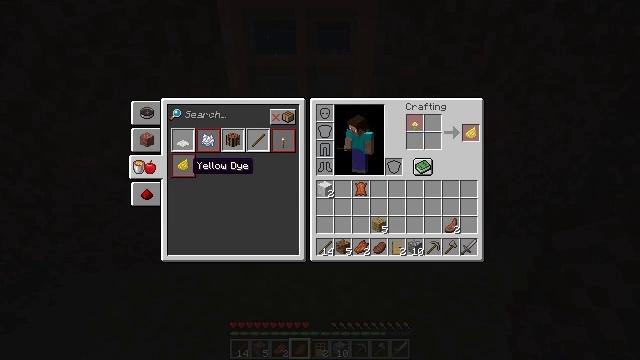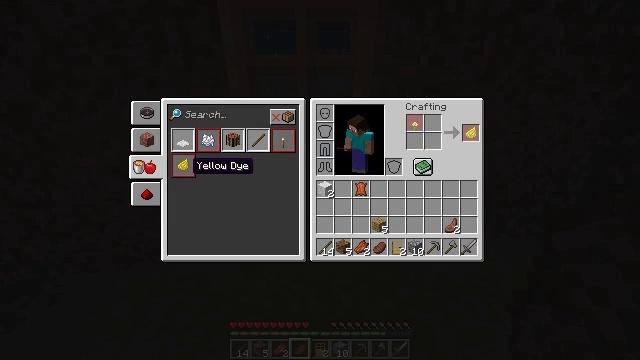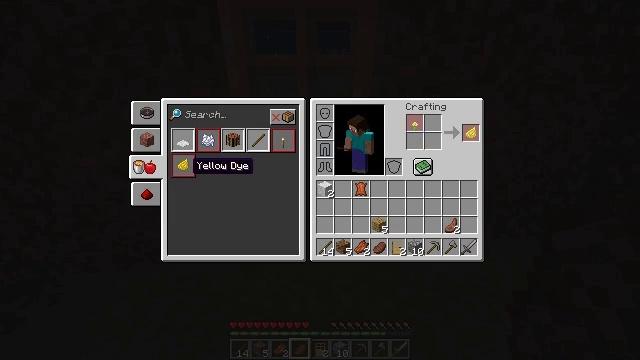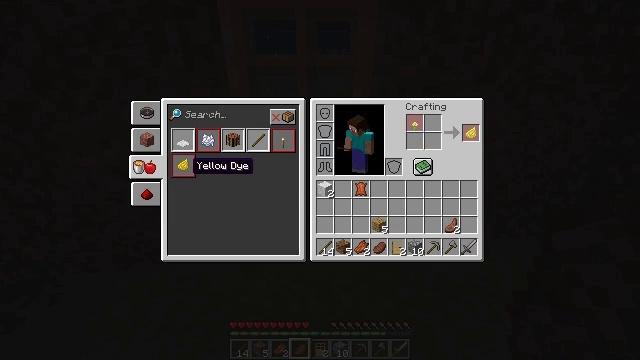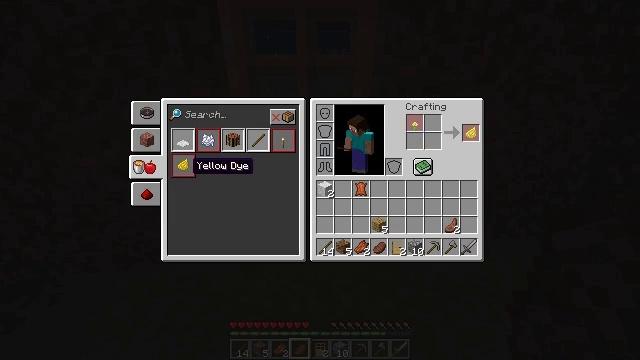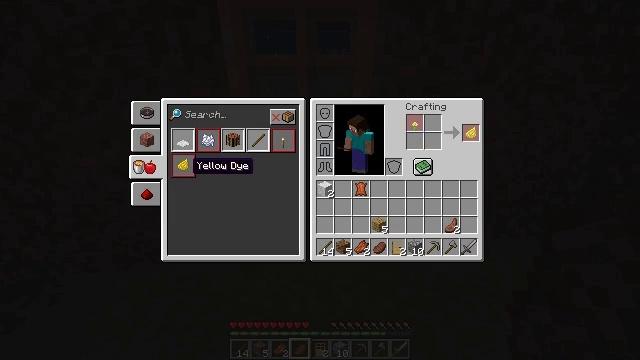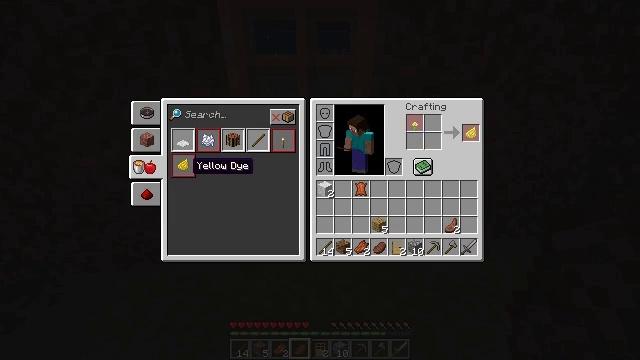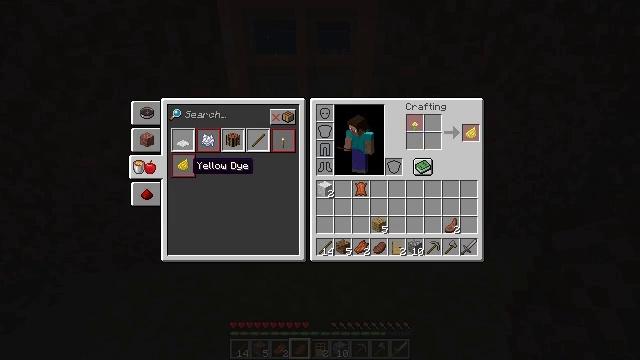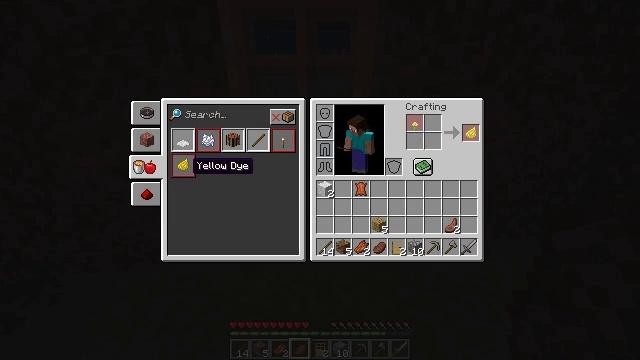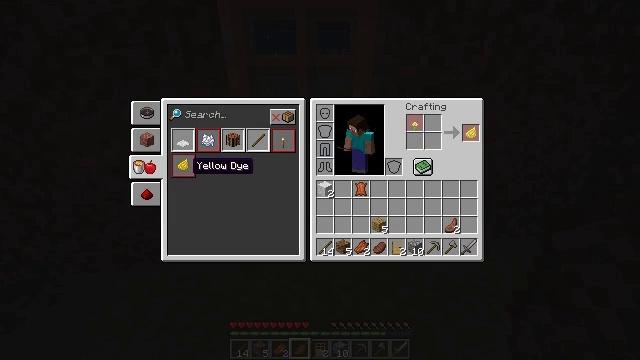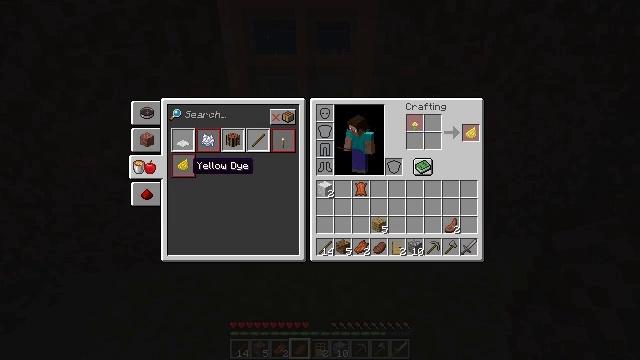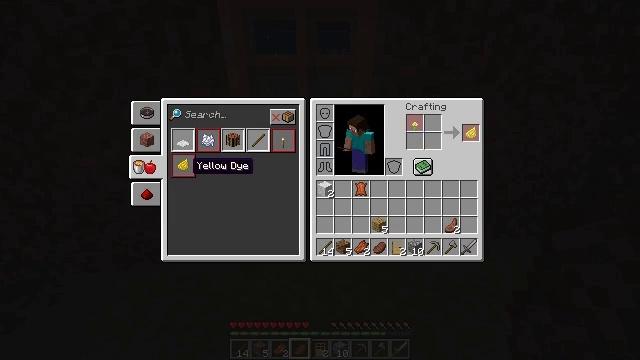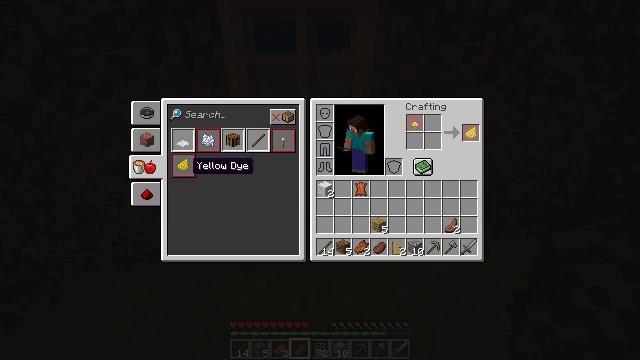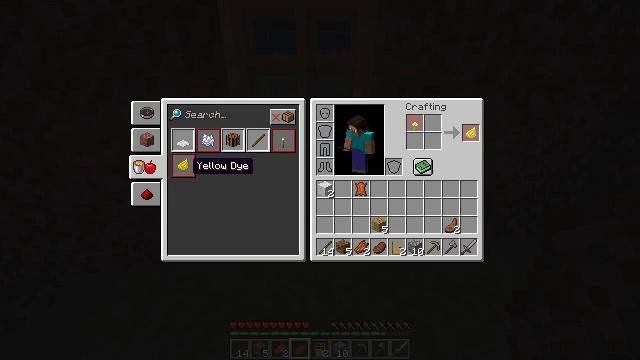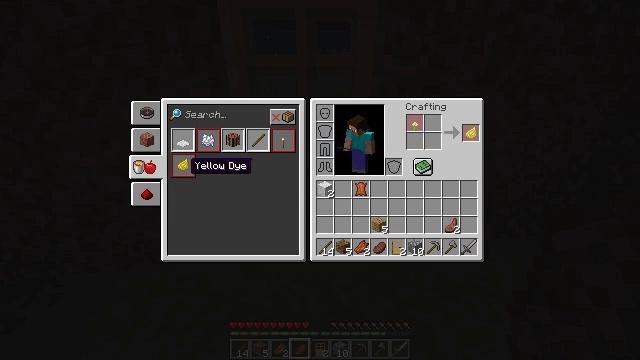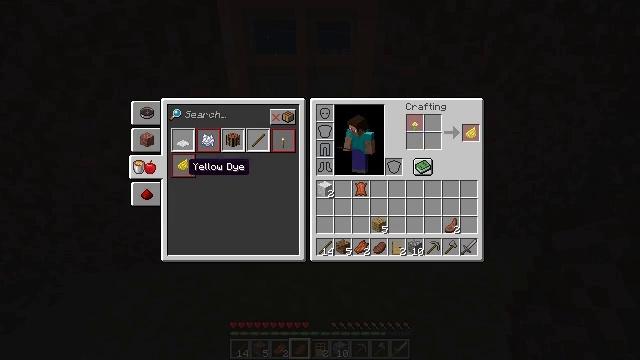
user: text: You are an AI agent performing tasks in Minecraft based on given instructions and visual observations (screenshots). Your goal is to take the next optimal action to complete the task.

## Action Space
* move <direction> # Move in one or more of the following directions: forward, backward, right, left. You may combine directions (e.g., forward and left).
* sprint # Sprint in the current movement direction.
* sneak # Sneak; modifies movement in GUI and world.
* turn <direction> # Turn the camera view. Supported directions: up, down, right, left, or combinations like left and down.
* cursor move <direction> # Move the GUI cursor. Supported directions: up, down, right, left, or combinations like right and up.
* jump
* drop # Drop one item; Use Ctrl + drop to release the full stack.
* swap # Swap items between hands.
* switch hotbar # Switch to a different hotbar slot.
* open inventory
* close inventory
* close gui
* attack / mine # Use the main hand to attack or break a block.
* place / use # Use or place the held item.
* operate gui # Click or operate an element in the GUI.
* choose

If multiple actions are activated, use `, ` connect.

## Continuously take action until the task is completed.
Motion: motion action
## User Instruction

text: Obtain a stone hoe through the crafting process.
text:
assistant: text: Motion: no_op
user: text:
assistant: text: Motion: no_op
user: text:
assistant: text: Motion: no_op
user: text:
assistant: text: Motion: no_op
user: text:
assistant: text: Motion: no_op
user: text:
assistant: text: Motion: no_op
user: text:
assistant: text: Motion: no_op
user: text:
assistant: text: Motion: no_op
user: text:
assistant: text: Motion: no_op
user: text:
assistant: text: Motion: no_op
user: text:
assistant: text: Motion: no_op
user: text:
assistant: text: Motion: no_op
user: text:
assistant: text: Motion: no_op
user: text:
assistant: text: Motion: no_op
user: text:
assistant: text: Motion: no_op
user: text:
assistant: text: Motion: no_op
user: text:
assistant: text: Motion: no_op
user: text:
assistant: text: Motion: cursor move left
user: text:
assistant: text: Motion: cursor move left
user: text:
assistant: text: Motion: cursor move left
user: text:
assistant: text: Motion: no_op
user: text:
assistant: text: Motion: no_op
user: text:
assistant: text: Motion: no_op
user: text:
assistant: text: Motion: no_op
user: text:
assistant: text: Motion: no_op
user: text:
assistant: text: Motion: no_op
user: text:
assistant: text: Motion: operate gui
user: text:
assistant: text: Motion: operate gui
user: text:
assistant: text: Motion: no_op
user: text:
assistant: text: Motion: no_op